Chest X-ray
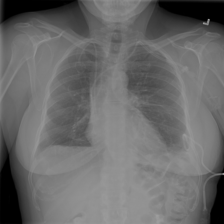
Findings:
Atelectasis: negative
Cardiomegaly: negative
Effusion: positive
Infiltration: negative
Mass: negative
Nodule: negative
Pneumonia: negative
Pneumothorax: positive
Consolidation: negative
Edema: negative
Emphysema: negative
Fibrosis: negative
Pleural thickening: negative
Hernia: negative